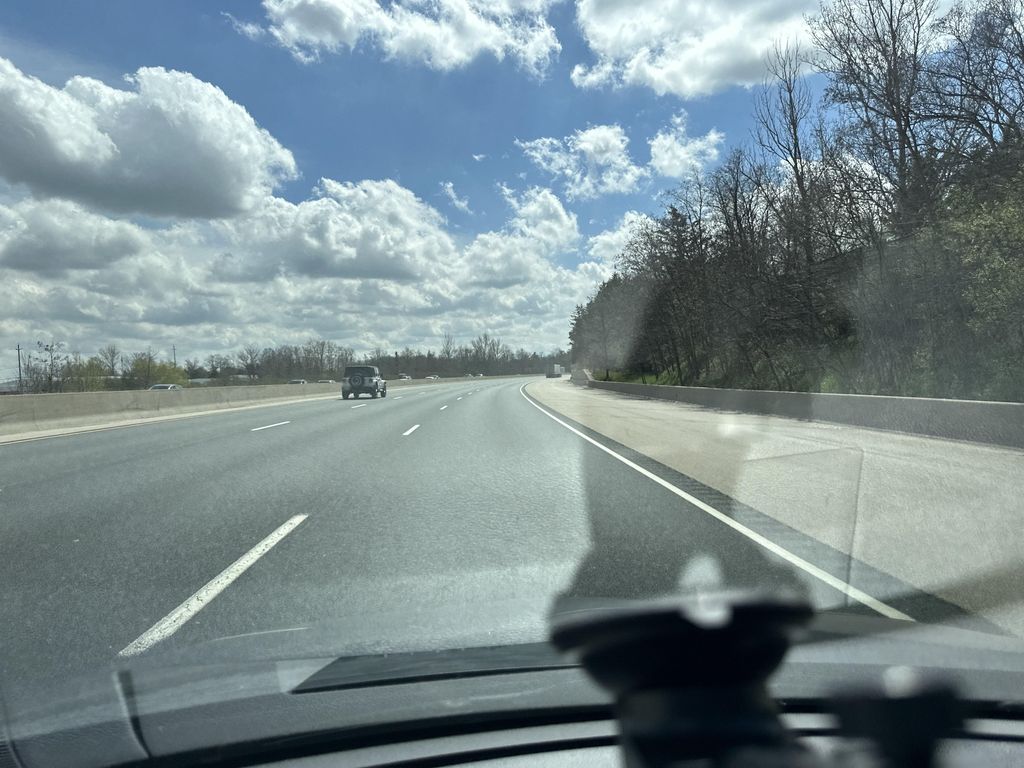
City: kitchener-waterloo